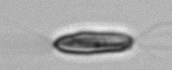
Label: Chrysochromulina